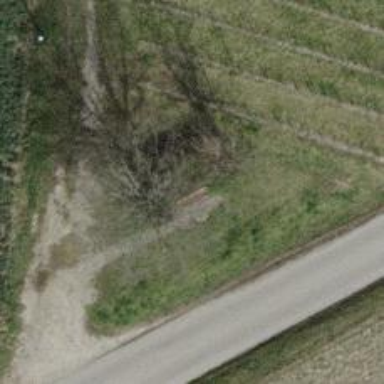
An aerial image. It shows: Bench for seating.